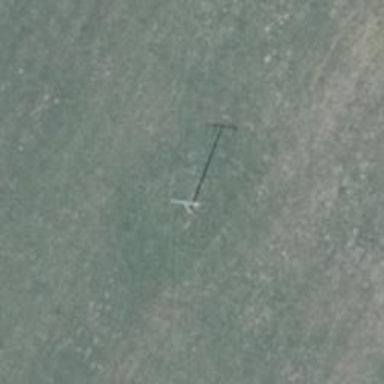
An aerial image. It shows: Minor power line.